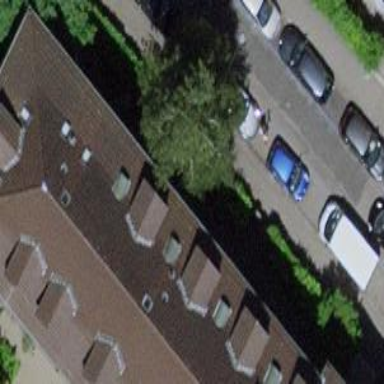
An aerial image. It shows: Building with roof made of roof tiles.